В цепи (см. рисунок) батарейки и диод идеальные.  Ключи разомкнуты, конденсаторы разряжены. Сначала замыкают ключ $K_{1}$. После завершения переходных процессов в цепи замыкают ключ $K_{2}$.
Найдите теплоты $Q_{1}$ и $Q_{2}$, выделившиеся на резисторах $R_{1}$ и $R_{2}$ с момента замыкания ключа $K_{1}$. Известно, что $\vec{\mathscr{E}}_{2}=2 \vec{\mathscr{E}}_{1}=2 \vec{\mathscr{E}}$, $C_{1}=C_{2}=C$. Заданы только величины $C$ и $\vec{\mathscr{E}}$.
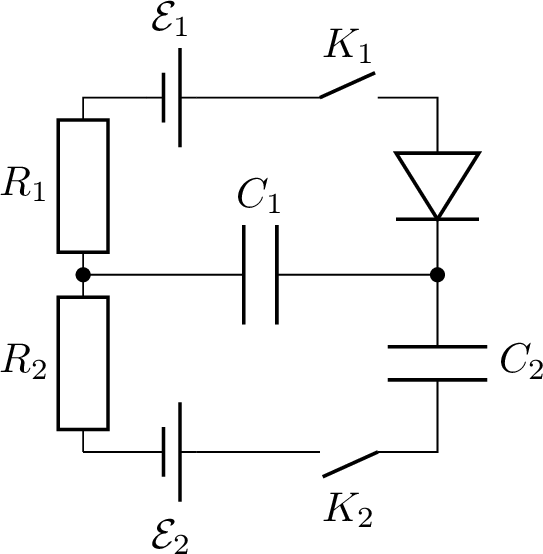
Решение: В промежуток времени, когда ключ $K_{1}$ замкнут, а $K_{2}$ разомкнут, диод открыт. К моменту замыкания ключа $K_{2}$ работа батареи $\mathscr{E}_{1}$ пошла на зарядку конденсатора $C_{1}$ и выделение тепла $Q_{1}^{\prime}$ на резисторе $R_{1}$ : $$ \mathscr{E}_{1} q_{1}=\frac{q_{1}^{2}}{2 C_{1}}+Q_{1}^{\prime}, $$ где $q_{1}$ — заряд, прошедший через батарею. Конденсатор $C_{1}$ зарядится до напряжения $\mathscr{E}_{1}$, поэтому $q_{1}=C_{1} \mathscr{E}_{1}$, откуда $Q_{1}^{\prime}=\frac{C_{1} \mathscr{E}{1}^{2}}{2}$. Поскольку $\mathscr{E}_{2}>\mathscr{E}_{1}$, то после замыкания ключа $K_{2}$ напряжение на конденсаторе $C_{1}$ возрастает, поэтому диод будет все время закрыт. Следовательно, ток через резистор $R_{1}$ течь не будет, и $Q_{1}=Q_{1}^{\prime}=\frac{C \mathscr{E}^{2}}{2}$. К моменту завершения переходных процессов через батарею $\mathscr{E}_{2}$ пройдет заряд $q_{2}$, тогда работа источника $$ \mathscr{E}_{2} q_{2}=\frac{q_{2}^{2}}{2 C_{2}}+\left(\frac{\left(q_{1}+q_{2}\right)^{2}}{2 C_{1}}-\frac{q_{1}^{2}}{2 C_{1}}\right)+Q_{2} . $$ Конденсаторы зарядятся до напряжений $U_{1}$ и $U_{2}$, которые находим из условий стационарности: $U_{1}+U_{2}=\mathscr{E}_{2}$, $q_{1}+q_{2}=C_{1} U_{1}$, $q_{2}=C_{2} U_{2}$. Отсюда $$ U_{1}=\frac{\mathscr{E}_{1}+\mathscr{E}_{2}}{2}=\frac{3}{2} \mathscr{E}, \quad U_{2}=\frac{\mathscr{E}_{2}-\mathscr{E}_{1}}{2}=\frac{1}{2} \mathscr{E} . $$ Подставляя $q_{1}$, $q_{2}$, $U_{1}$, $U_{2}$ в уравнение, находим $Q_{2}=\frac{C \mathscr{E}^{2}}{4}$.
Ответ: $$ Q_{1}=\frac{C \mathscr{E}^{2}}{2}. $$ $$ Q_{2}=\frac{C \mathscr{E}^{2}}{4}. $$
Темы:
T, Электричество, Цепи, RC-цепи, Диод, Цепь с конденсатором, Всероссийские, Теплота, Неравновесный процесс, Электрические цепи, Цепь с резистором